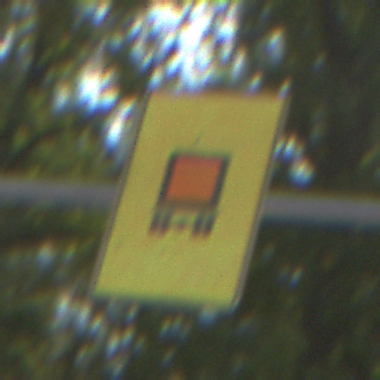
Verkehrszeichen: KennzeichnungspflichtigeFahrzeugeGefaehrlicheGueterOhnePfeilsymbol
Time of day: MorningAfternoon
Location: Outdoor (Suburban)
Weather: Clear
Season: NotSpecified
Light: Natural